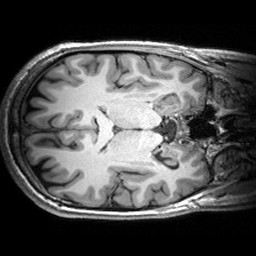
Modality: T1w
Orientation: axial
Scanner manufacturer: siemens
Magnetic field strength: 3 T
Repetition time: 2.53 s
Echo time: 0.00299 s